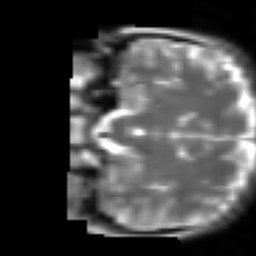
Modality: T2w
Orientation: coronal